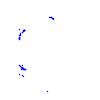
Particle: pion